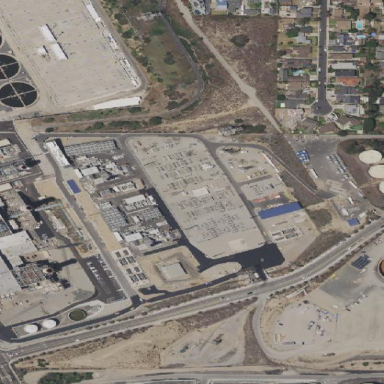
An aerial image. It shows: Industrial area with power plant.